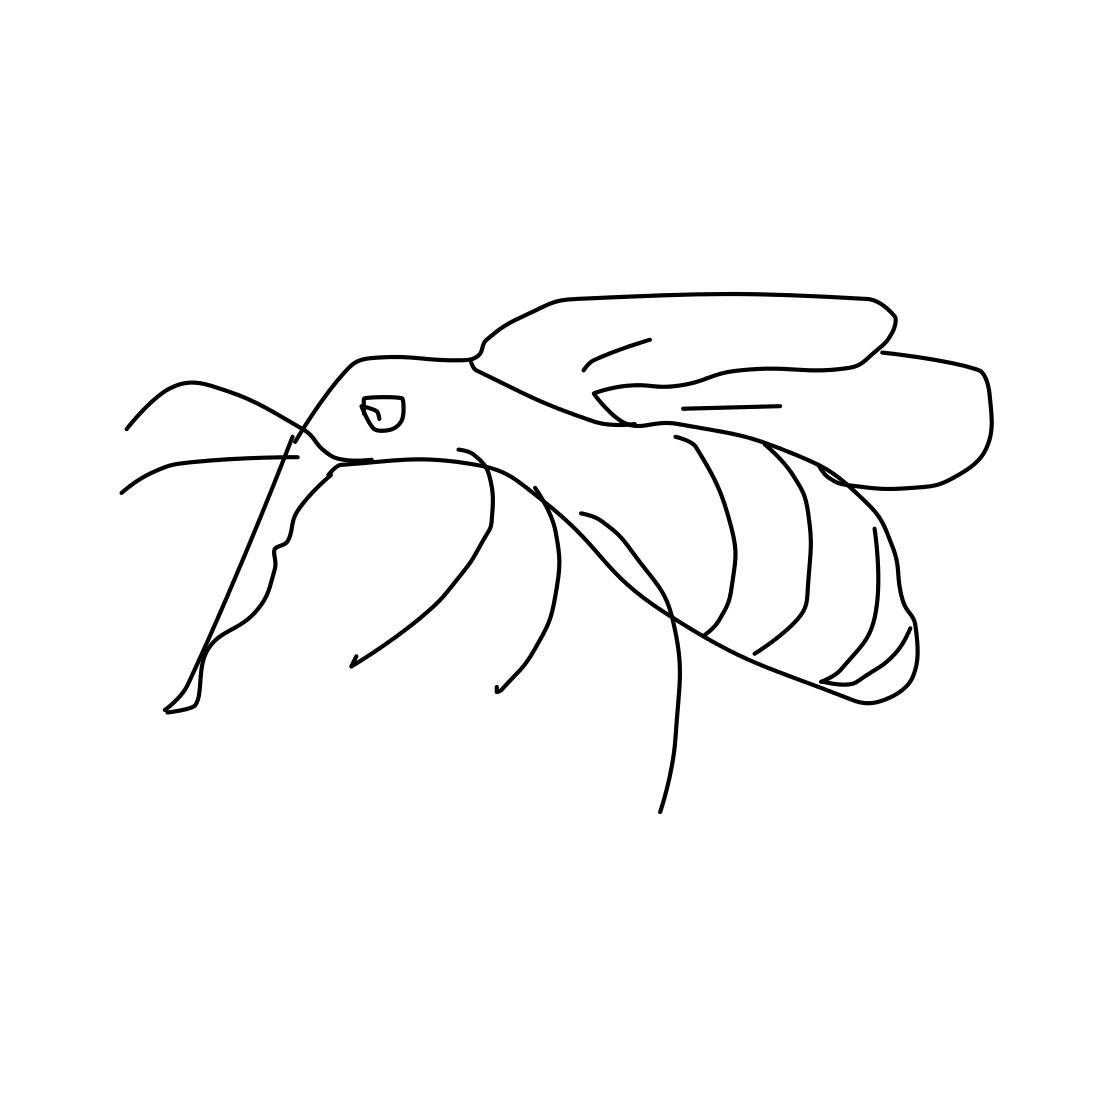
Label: mosquito